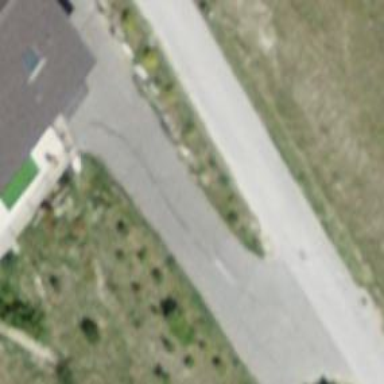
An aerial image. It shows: Gravel alley designated as service road.